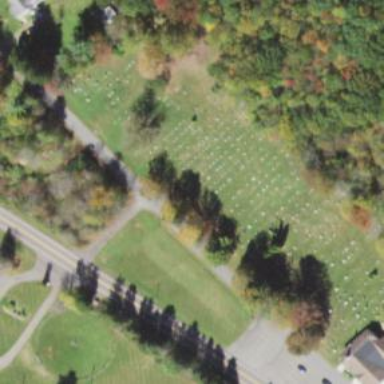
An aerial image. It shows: Cemetery.